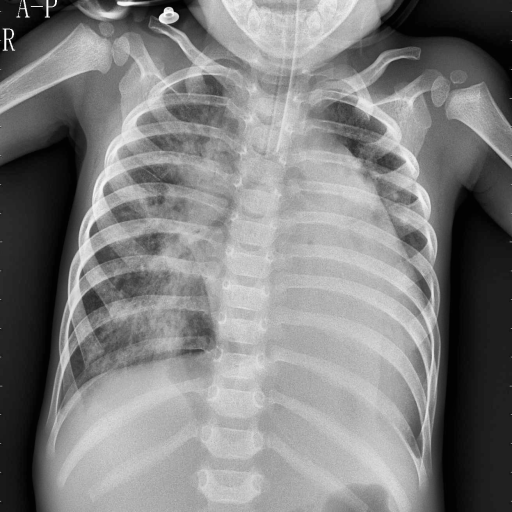
Finding: PNEUMONIA